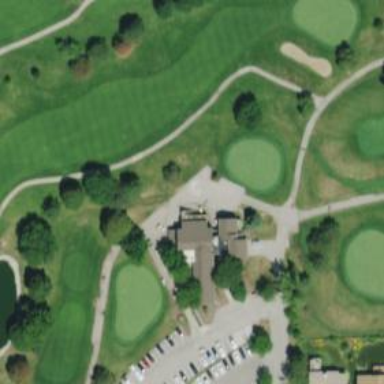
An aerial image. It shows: Golf cartpath that is also road path.